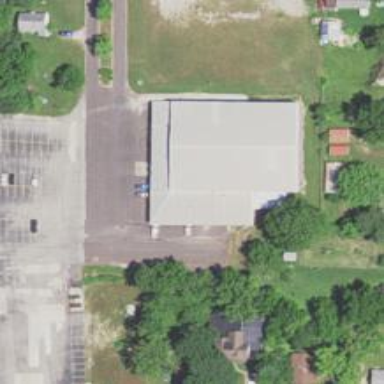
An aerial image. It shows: Fitness center building.